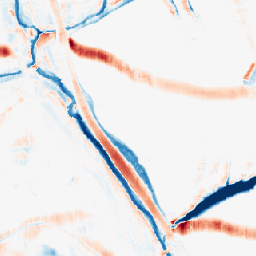
Category: morphological
Decomposition family: morphological_rect
Decomposition parameters: operation: average
width: 10
height: 20
Upsampling method: nearest
Upsampling parameters: scale: 8
Upsampling scale: 8